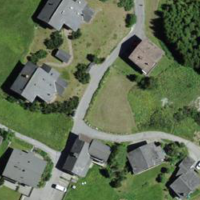
EUNIS habitat code: 23
Species observed at this site:
Cirsium heterophyllum
Chersotis cuprea